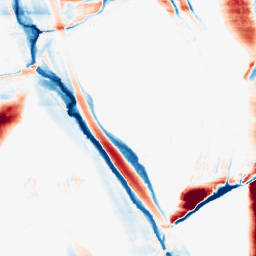
Category: morphological
Decomposition family: morphological_ellipse
Decomposition parameters: operation: average
width: 5
height: 50
Upsampling method: cubic_mitchell
Upsampling parameters: scale: 4
Upsampling scale: 4